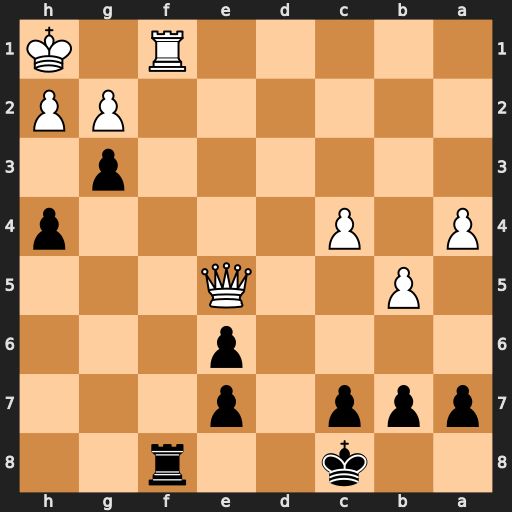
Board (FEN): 2k2r2/ppp1p3/4p3/1P2Q3/P1P4p/6p1/6PP/5R1K
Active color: b
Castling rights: -
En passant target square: -
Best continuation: Rxf1#